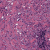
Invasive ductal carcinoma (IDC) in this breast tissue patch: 0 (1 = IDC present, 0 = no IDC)